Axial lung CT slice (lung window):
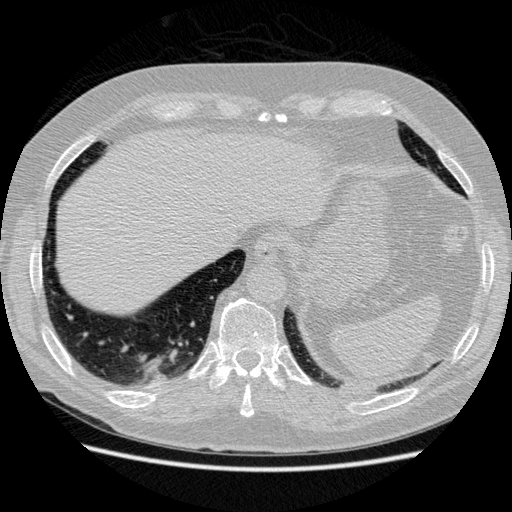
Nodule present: no